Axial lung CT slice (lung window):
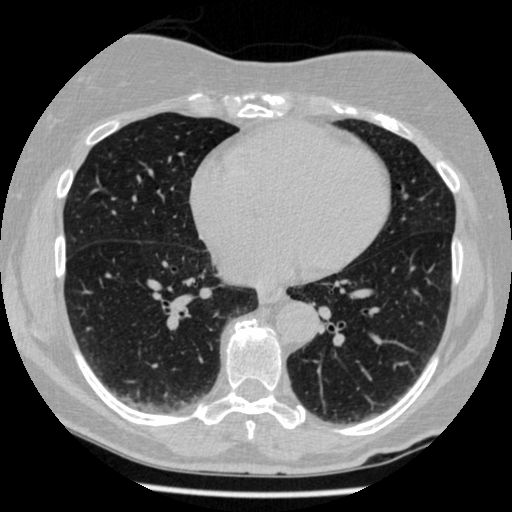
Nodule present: no